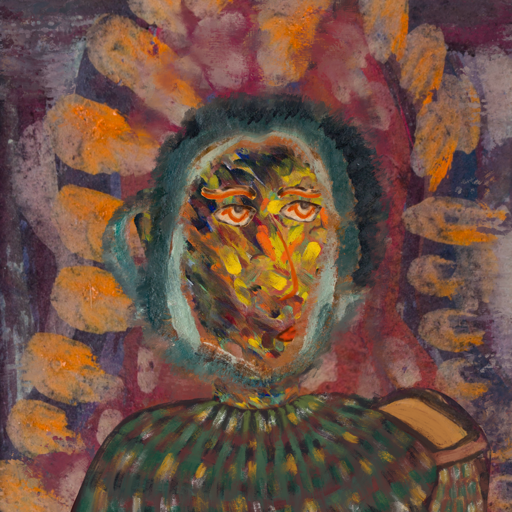
Background: Doll, Head And Neck Side: An_Impression, Face Side: Experience, Bust: After_Raid, Hair Side: Boggyland, Head Accessory: Blank, Second Necklace: Blank, Necklace: Blank, Baby: Blank